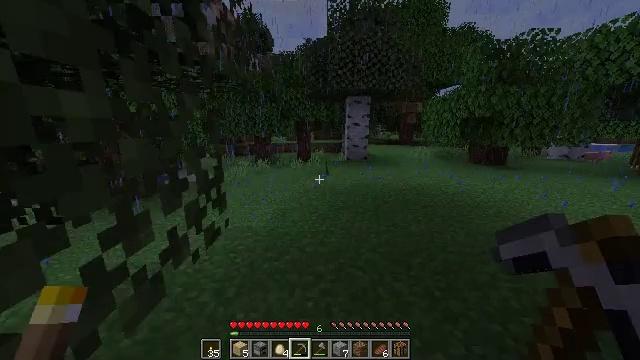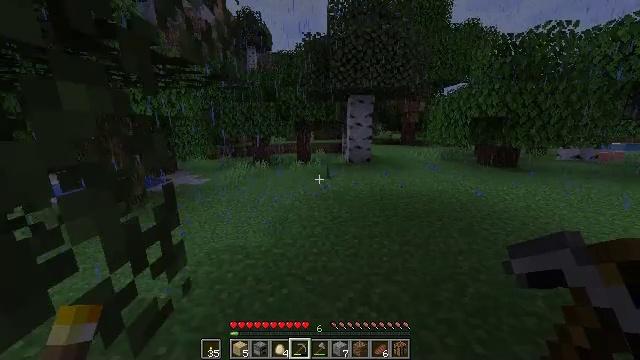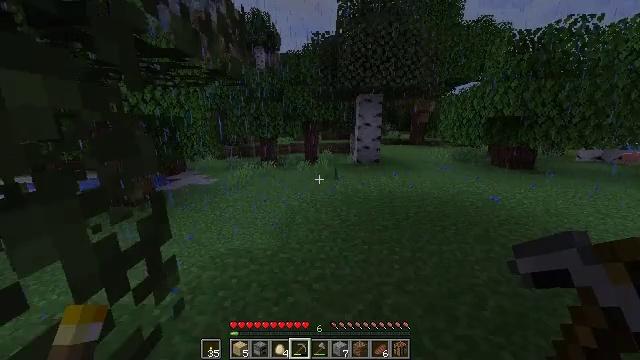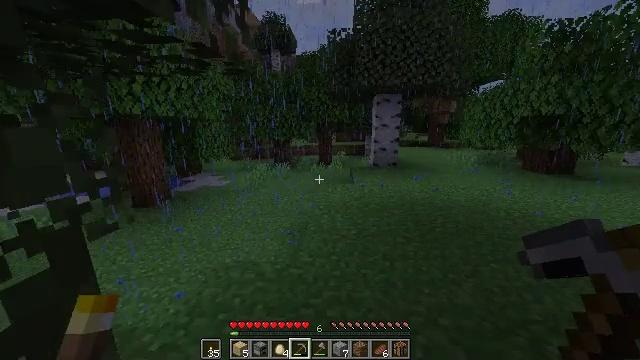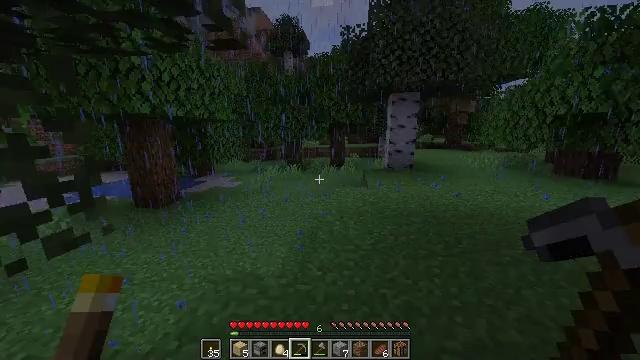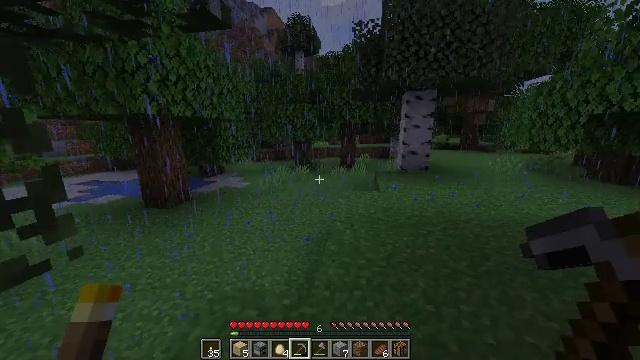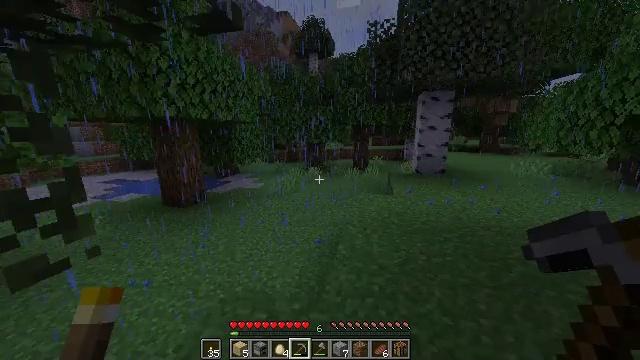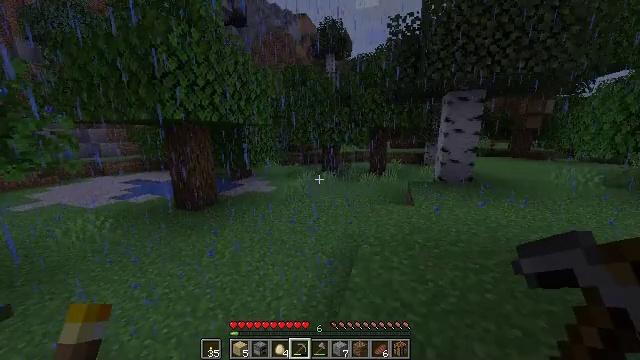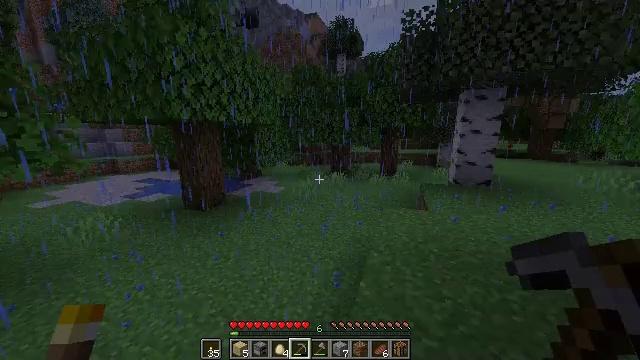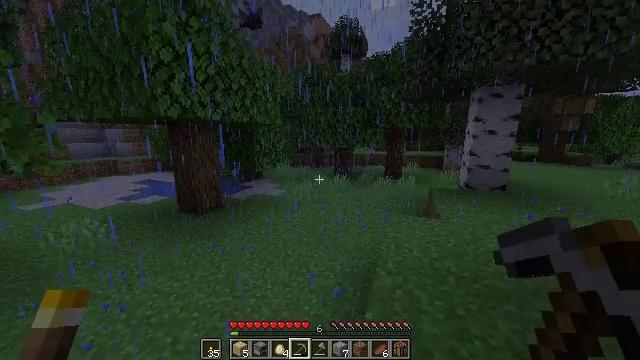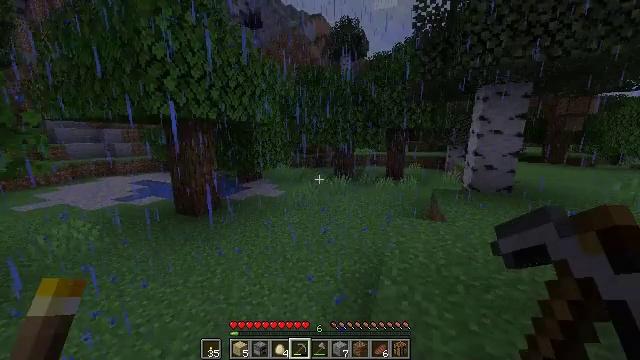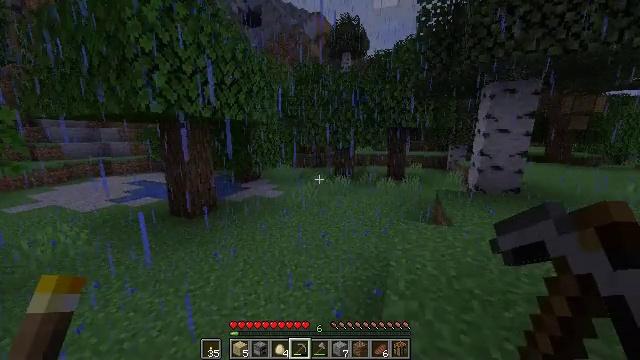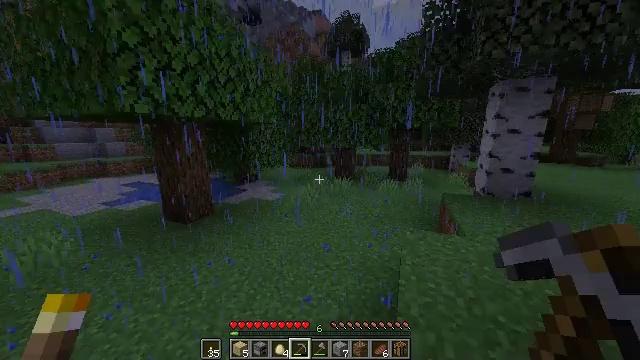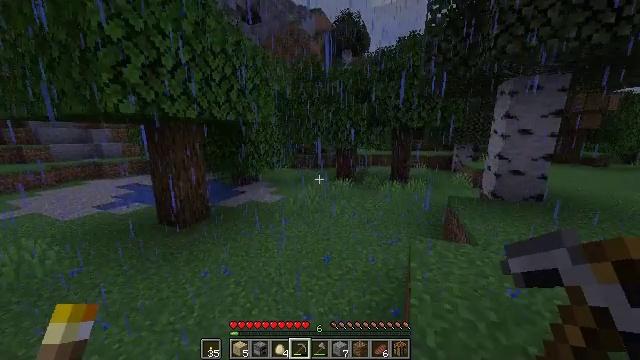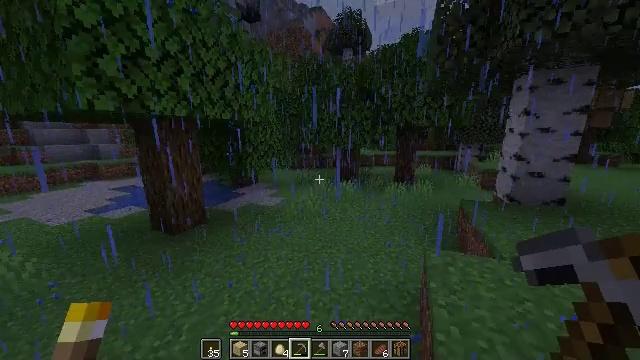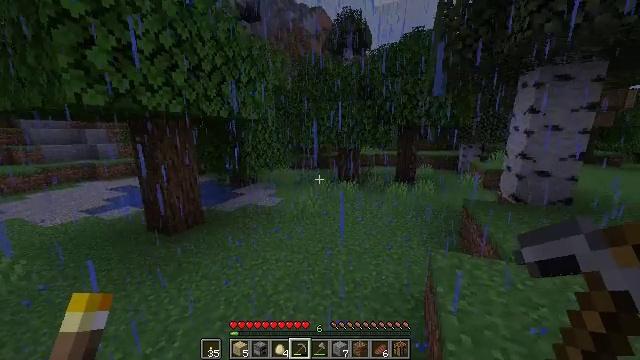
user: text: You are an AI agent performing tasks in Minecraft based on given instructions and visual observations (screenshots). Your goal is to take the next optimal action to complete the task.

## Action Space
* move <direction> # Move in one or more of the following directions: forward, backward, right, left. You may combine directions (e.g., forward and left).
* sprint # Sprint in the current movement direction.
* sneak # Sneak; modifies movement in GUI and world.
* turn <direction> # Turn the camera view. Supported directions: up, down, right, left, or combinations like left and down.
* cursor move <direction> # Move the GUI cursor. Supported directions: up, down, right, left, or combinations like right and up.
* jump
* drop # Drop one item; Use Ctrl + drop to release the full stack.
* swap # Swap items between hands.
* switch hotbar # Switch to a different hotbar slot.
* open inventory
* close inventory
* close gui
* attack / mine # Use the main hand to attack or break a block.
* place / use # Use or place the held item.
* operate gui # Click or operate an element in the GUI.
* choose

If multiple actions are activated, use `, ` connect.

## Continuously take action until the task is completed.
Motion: motion action
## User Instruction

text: Mine the sugar cane near rivers.
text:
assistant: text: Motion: move forward, sprint
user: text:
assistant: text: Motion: move forward, sprint, turn left
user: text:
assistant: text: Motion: move forward, sprint, turn left
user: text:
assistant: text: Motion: move forward, sprint, turn left
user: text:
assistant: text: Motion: move forward, sprint, turn left
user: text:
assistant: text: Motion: move forward, sprint, turn left
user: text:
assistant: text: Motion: move forward, sprint, turn left
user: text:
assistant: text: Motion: move forward, sprint, turn left
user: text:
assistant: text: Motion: move forward, sprint
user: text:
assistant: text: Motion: move forward, sprint
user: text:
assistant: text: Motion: move forward, sprint
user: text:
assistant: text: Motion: move forward, sprint
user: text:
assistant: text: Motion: move forward, sprint
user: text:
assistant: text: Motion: move forward, sprint
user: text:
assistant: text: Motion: move forward, sprint
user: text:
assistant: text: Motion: move forward, sprint
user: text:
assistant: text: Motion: move forward, sprint
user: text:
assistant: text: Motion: move forward, sprint
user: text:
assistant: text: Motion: move forward, sprint
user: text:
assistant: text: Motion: move forward, sprint
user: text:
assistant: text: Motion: move forward, sprint
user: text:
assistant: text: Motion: move forward, sprint
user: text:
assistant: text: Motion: move forward, sprint
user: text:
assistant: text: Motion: move forward, sprint
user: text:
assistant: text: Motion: move forward, sprint, turn right
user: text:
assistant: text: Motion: move forward, sprint, turn right and up
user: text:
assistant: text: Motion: move forward, sprint, turn right and up
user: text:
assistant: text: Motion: move forward, sprint, turn right
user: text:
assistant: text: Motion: move forward, sprint, turn right
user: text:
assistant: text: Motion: move forward, sprint, turn right